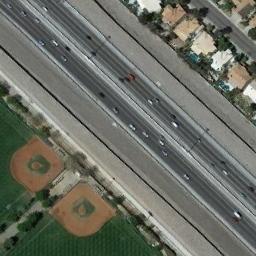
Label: baseball_diamond